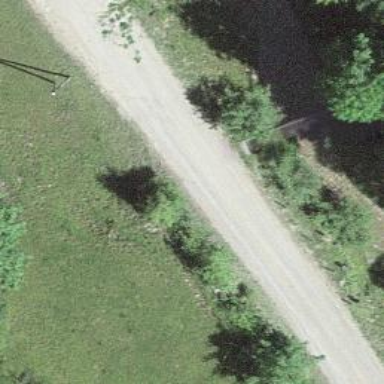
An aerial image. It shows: Unclassified road.